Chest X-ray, PA view. Patient: 65 years old, sex M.
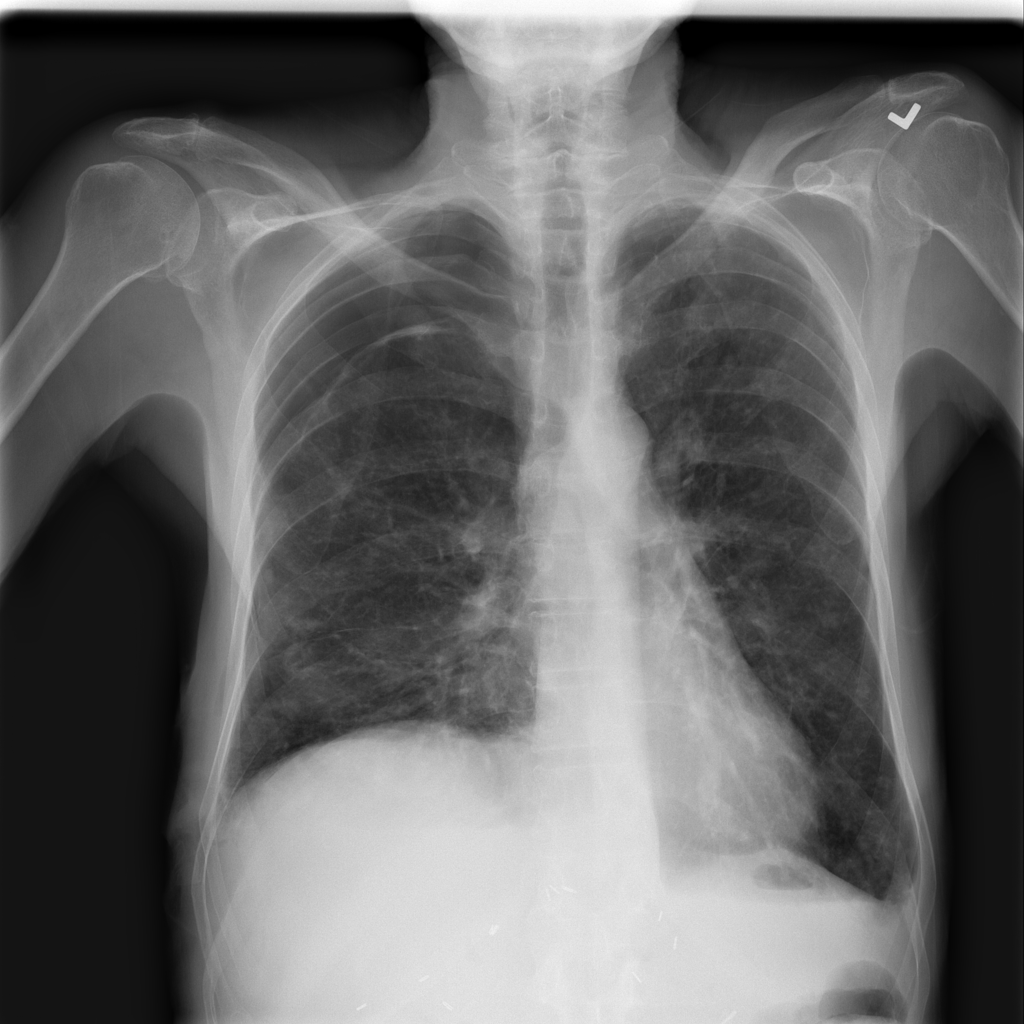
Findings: Pneumothorax